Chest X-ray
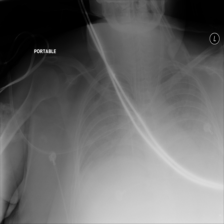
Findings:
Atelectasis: negative
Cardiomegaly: negative
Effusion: negative
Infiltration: negative
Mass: negative
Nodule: negative
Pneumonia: negative
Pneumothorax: negative
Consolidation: negative
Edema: negative
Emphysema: negative
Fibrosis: negative
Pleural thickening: negative
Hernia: negative